Question: I am having an app in which I am sharing an image on instagram and it works perfectly fine.
As shown in the screenshot. When I press the button share on instagram it opens up in UIActivityviewcontroller.
Is it possible that If I click on Share on Instagram and and it takes me directly to the native instagram app?
If the user has other apps installed in his device that apps also shows because of the UIActivityViewController.
I don't want to show UIActivityviewcontroller saying "Open In Instagram".
Thanks in advance.

I am taking a screenshot of a view and sharing that screenshot on Instagram.
When I click on a button share it opens up as shown in the screenshot which I don't want.
I am using the below code.
'''
NSURL *instagramURL = [NSURL URLWithString:@"instagram://"];
if ([[UIApplication sharedApplication] canOpenURL:instagramURL])
{
CGRect rect = CGRectMake(0 ,0 , 0, 0);
UIGraphicsBeginImageContextWithOptions(self.view.bounds.size, self.view.opaque, 0.0);
[self.view.layer renderInContext:UIGraphicsGetCurrentContext()];
UIGraphicsEndImageContext();
NSArray* paths = NSSearchPathForDirectoriesInDomains(NSDocumentDirectory, NSUserDomainMask, YES);
NSString* documentsDirectory = [paths objectAtIndex:0];
imagename=[NSString stringWithFormat:@"ff.ig"];
NSString* fullPathToFile = [documentsDirectory stringByAppendingPathComponent:imagename];
////NSLog(@"%@",fullPathToFile);
igImageHookFile = [[NSURL alloc] initWithString:[[NSString alloc] initWithFormat:@"file://%@", fullPathToFile]];
self.dic.UTI = @"com.instagram.photo";
self.dic = [self setupControllerWithURL:igImageHookFile usingDelegate:self];
self.dic=[UIDocumentInteractionController interactionControllerWithURL:igImageHookFile];
self.dic.annotation = [NSDictionary dictionaryWithObject:@"Image" forKey:@"InstagramCaption"];
[self.dic presentOpenInMenuFromRect: rect inView:self.view animated: YES ];
}
'''
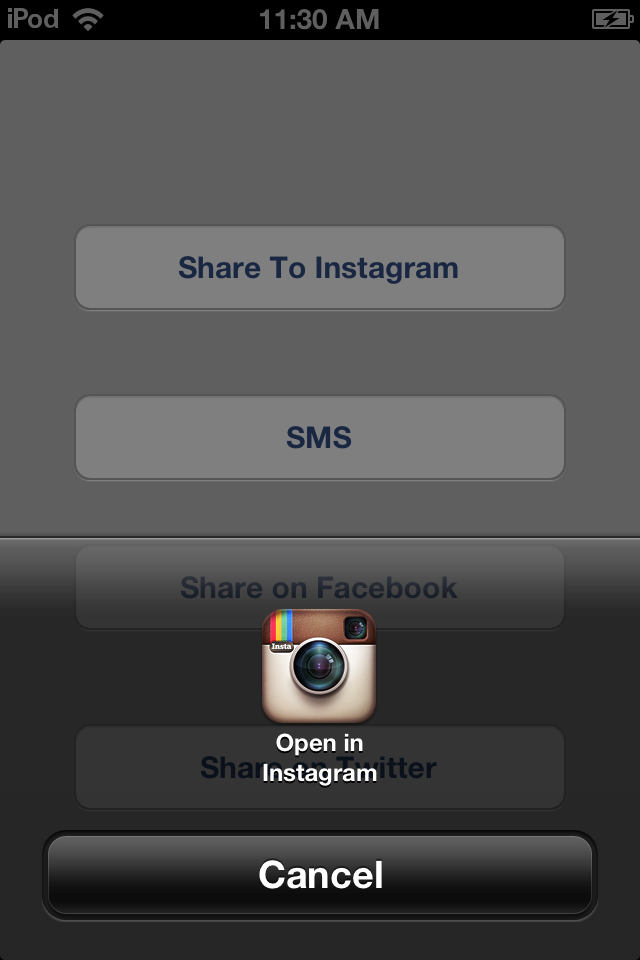
Answer: '''
self.documentInteractionController = [self setupControllerWithURL:imgurl usingDelegate:self];
self.documentInteractionController=[UIDocumentInteractionController interactionControllerWithURL:imgurl];
self.documentInteractionController.UTI = @"com.instagram.exclusivegram";
'''
Use this code in same sequence . Here documentInteractionController is object of UIDocumentInteractionController.just for your knowledge. you will get instagram only in "open in" window.
Save your image with igo extension instead of ig.
By this you will only get instagram option in your "Open in" Menu.
Or if you want to open directly instagram when you press the button you can pass the direct url of the app and it will lead you to the native instagram app.
Hope it helps you.